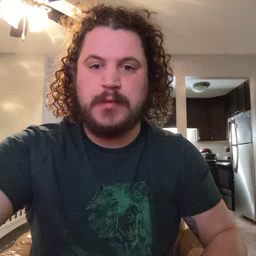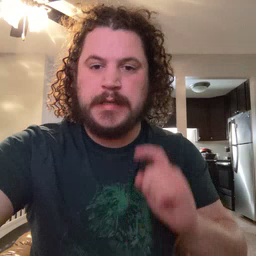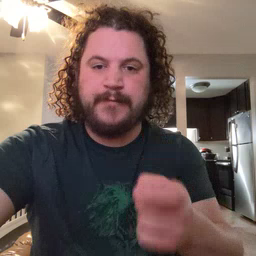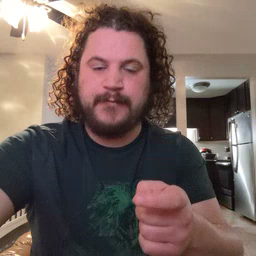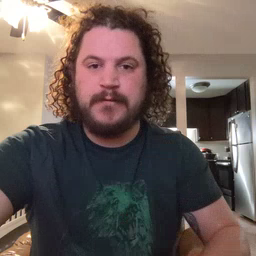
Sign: gift